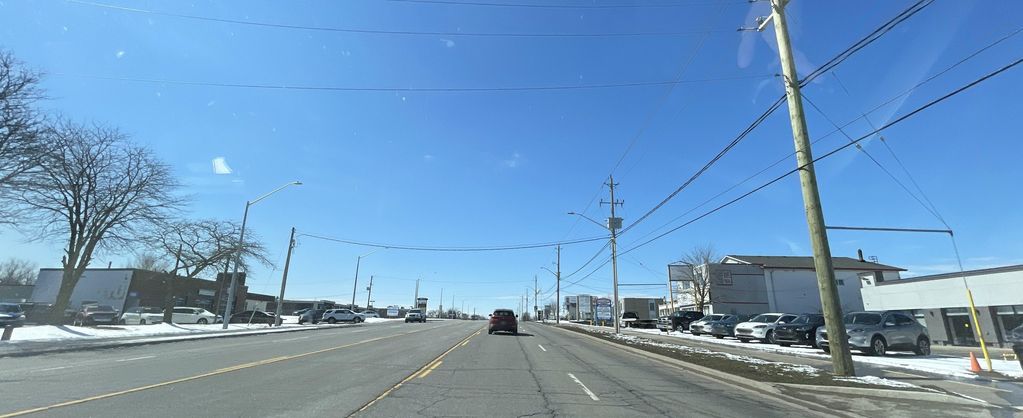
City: kitchener-waterloo